Question: I am trying a sample project to rename a file using Eclipse. First, I did a commit and pushed to GitHub. The file was 'Samplemain.java'. If I rename that file to 'SampleMain.java' and if I try to commit the renamed file using TortoiseGit, I'm unable to commit. Instead, it's showing an error with a small dialog.
Please let me know the solutions for renaming files with case-sensitive in Git.
I am using Windows, the error dialog is shown below.

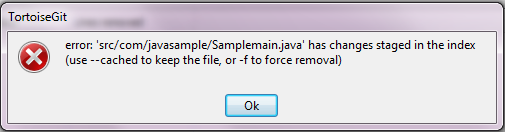
Answer: This is a problem with TortoiseGit, not with Git itself. If you commit using the command line it will work, I checked it now. Note that renaming still takes 2 'git mv' commands, but only one 'git commit', as it should.
Another alternative is to rename the file on GitHub: when editing a file on GitHub notice at the top that you can change the name. After that you can pull from it.